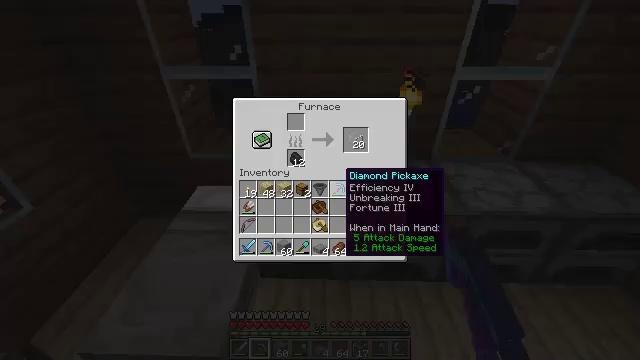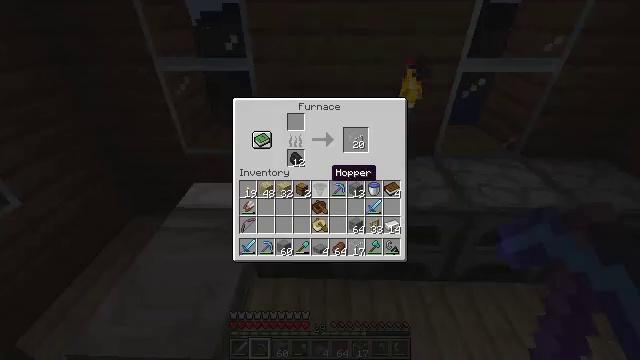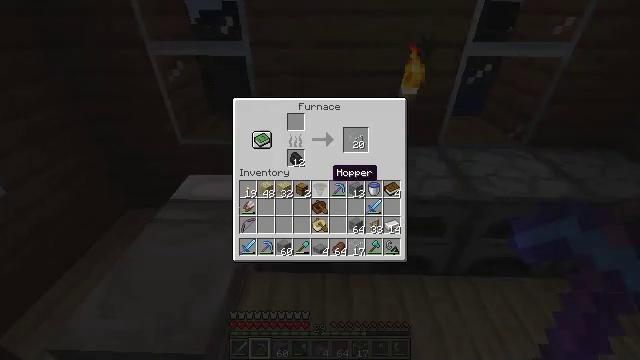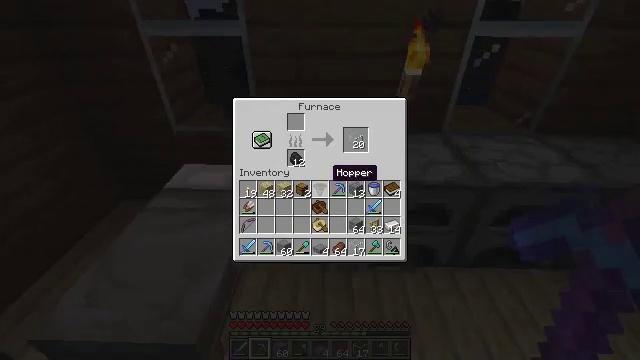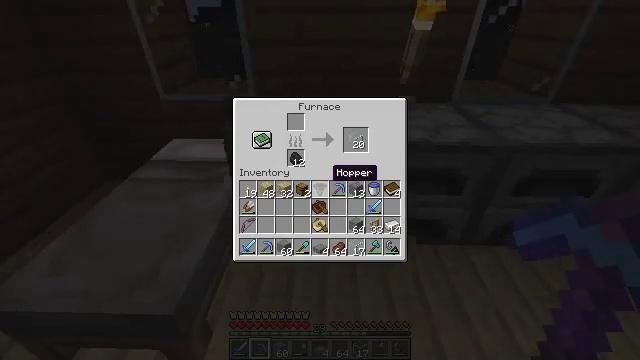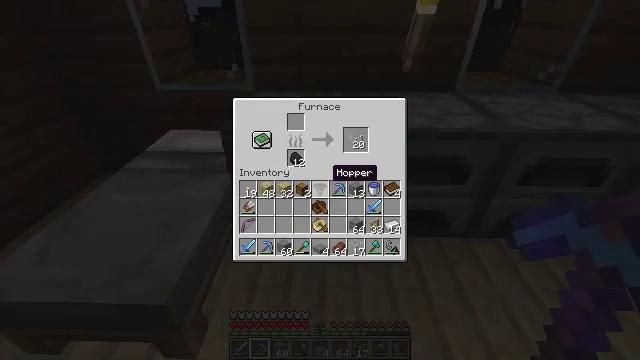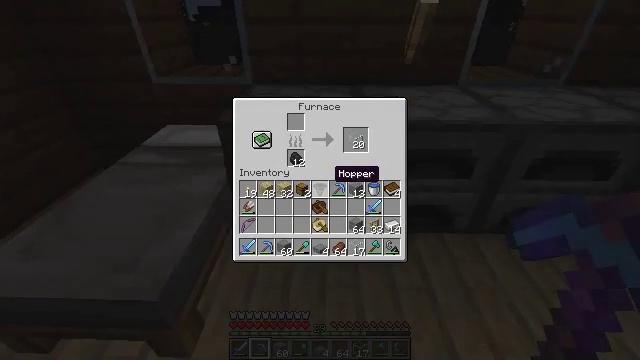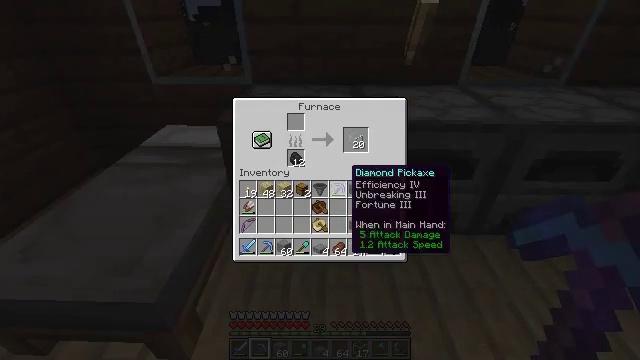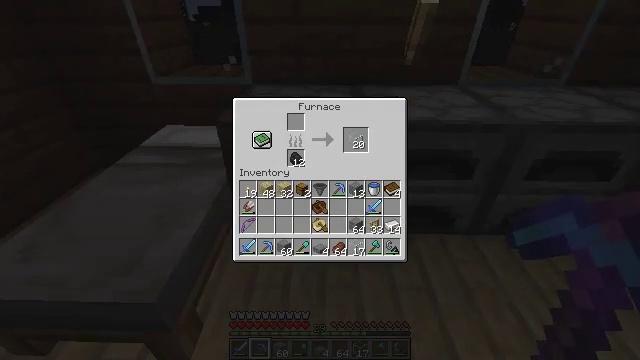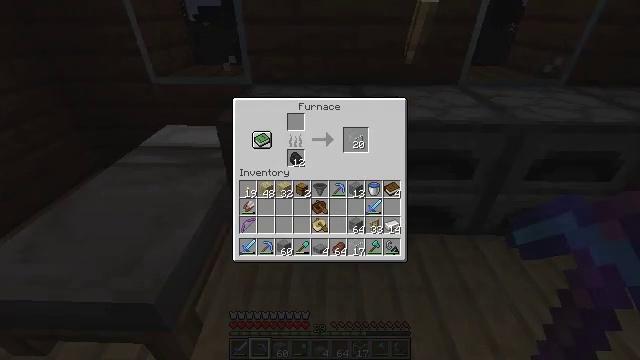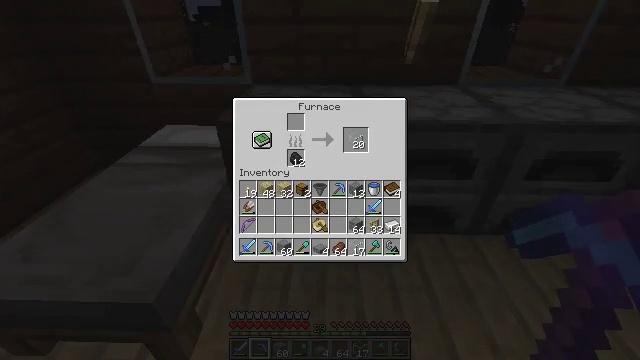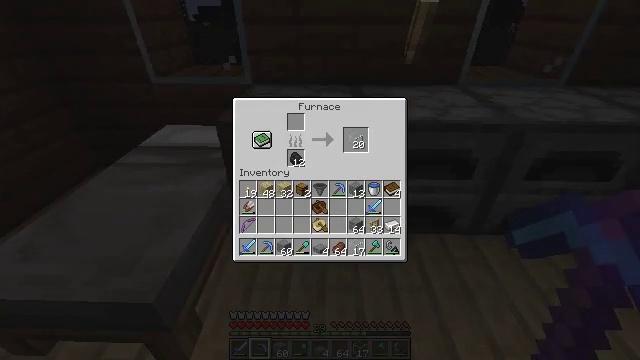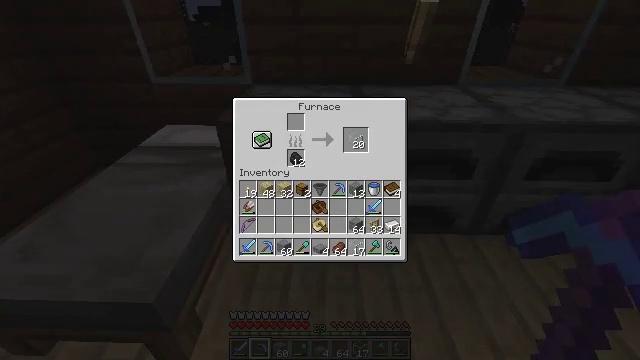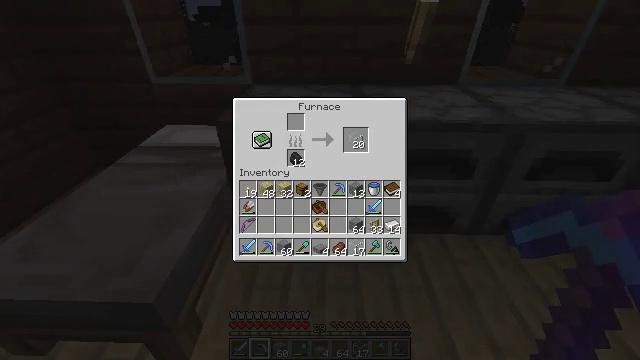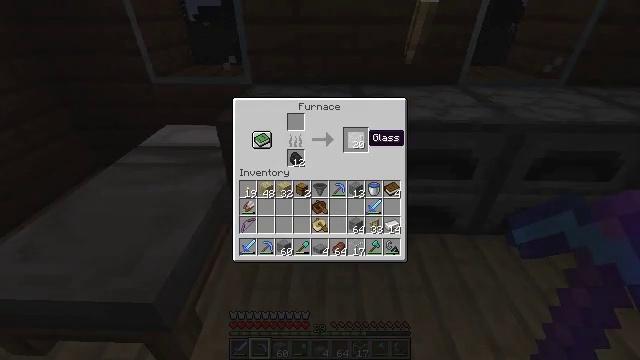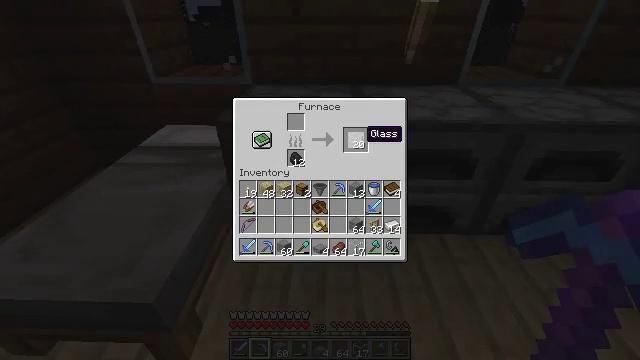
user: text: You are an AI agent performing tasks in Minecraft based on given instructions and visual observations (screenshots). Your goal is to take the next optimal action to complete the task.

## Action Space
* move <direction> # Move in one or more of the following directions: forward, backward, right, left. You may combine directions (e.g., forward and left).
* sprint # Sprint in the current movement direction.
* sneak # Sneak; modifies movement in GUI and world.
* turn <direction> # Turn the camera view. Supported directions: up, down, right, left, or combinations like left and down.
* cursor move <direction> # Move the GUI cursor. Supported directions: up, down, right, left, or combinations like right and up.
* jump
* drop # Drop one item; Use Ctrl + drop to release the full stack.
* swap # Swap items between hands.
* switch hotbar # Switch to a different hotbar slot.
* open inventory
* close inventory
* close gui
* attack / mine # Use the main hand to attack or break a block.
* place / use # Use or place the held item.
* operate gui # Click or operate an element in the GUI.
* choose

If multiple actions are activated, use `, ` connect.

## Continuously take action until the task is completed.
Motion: motion action
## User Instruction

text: craft item air
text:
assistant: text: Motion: turn left
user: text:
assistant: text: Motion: no_op
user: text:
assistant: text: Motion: no_op
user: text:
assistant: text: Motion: no_op
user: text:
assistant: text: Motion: no_op
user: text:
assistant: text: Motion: no_op
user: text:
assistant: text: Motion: turn right
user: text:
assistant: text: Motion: turn right
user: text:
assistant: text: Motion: turn up
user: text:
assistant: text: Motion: no_op
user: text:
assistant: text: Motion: no_op
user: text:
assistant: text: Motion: no_op
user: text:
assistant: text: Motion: turn up
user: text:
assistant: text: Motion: no_op
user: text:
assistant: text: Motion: sneak
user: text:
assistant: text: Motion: sneak
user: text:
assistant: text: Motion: sneak, attack / mine
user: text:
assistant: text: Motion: sneak, attack / mine
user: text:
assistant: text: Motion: sneak
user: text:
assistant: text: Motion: no_op
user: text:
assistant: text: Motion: turn right
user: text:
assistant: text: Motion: no_op